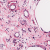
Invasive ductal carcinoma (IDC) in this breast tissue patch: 0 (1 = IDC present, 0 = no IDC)